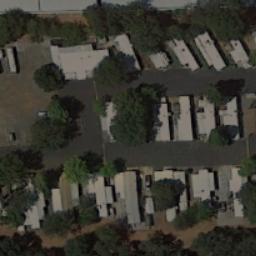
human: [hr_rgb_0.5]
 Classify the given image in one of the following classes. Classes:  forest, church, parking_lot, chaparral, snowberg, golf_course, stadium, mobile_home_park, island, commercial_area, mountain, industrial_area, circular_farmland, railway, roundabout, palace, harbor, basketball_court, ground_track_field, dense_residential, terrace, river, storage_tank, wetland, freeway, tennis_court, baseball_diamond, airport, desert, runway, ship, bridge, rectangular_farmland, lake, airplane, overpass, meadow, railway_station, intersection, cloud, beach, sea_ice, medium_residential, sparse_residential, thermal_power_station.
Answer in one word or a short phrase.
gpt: mobile_home_park